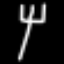
Label: fork